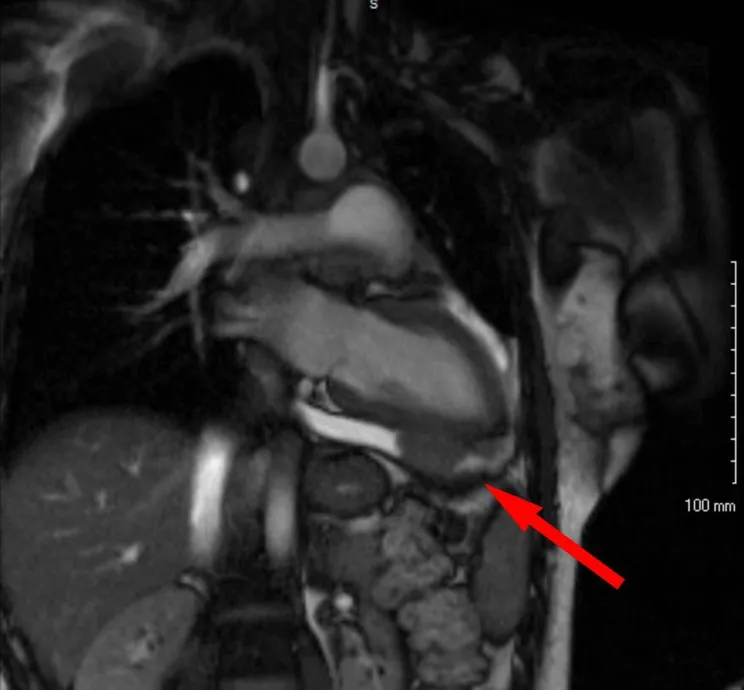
Cardiac magnetic resonance imaging. Two-chamber view showed a 6 cm x 5 cm intrapericardial mass adjacent to the right ventricle apex without clear demarcation between the right ventricle free wall and mass.
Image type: radiology (mri)